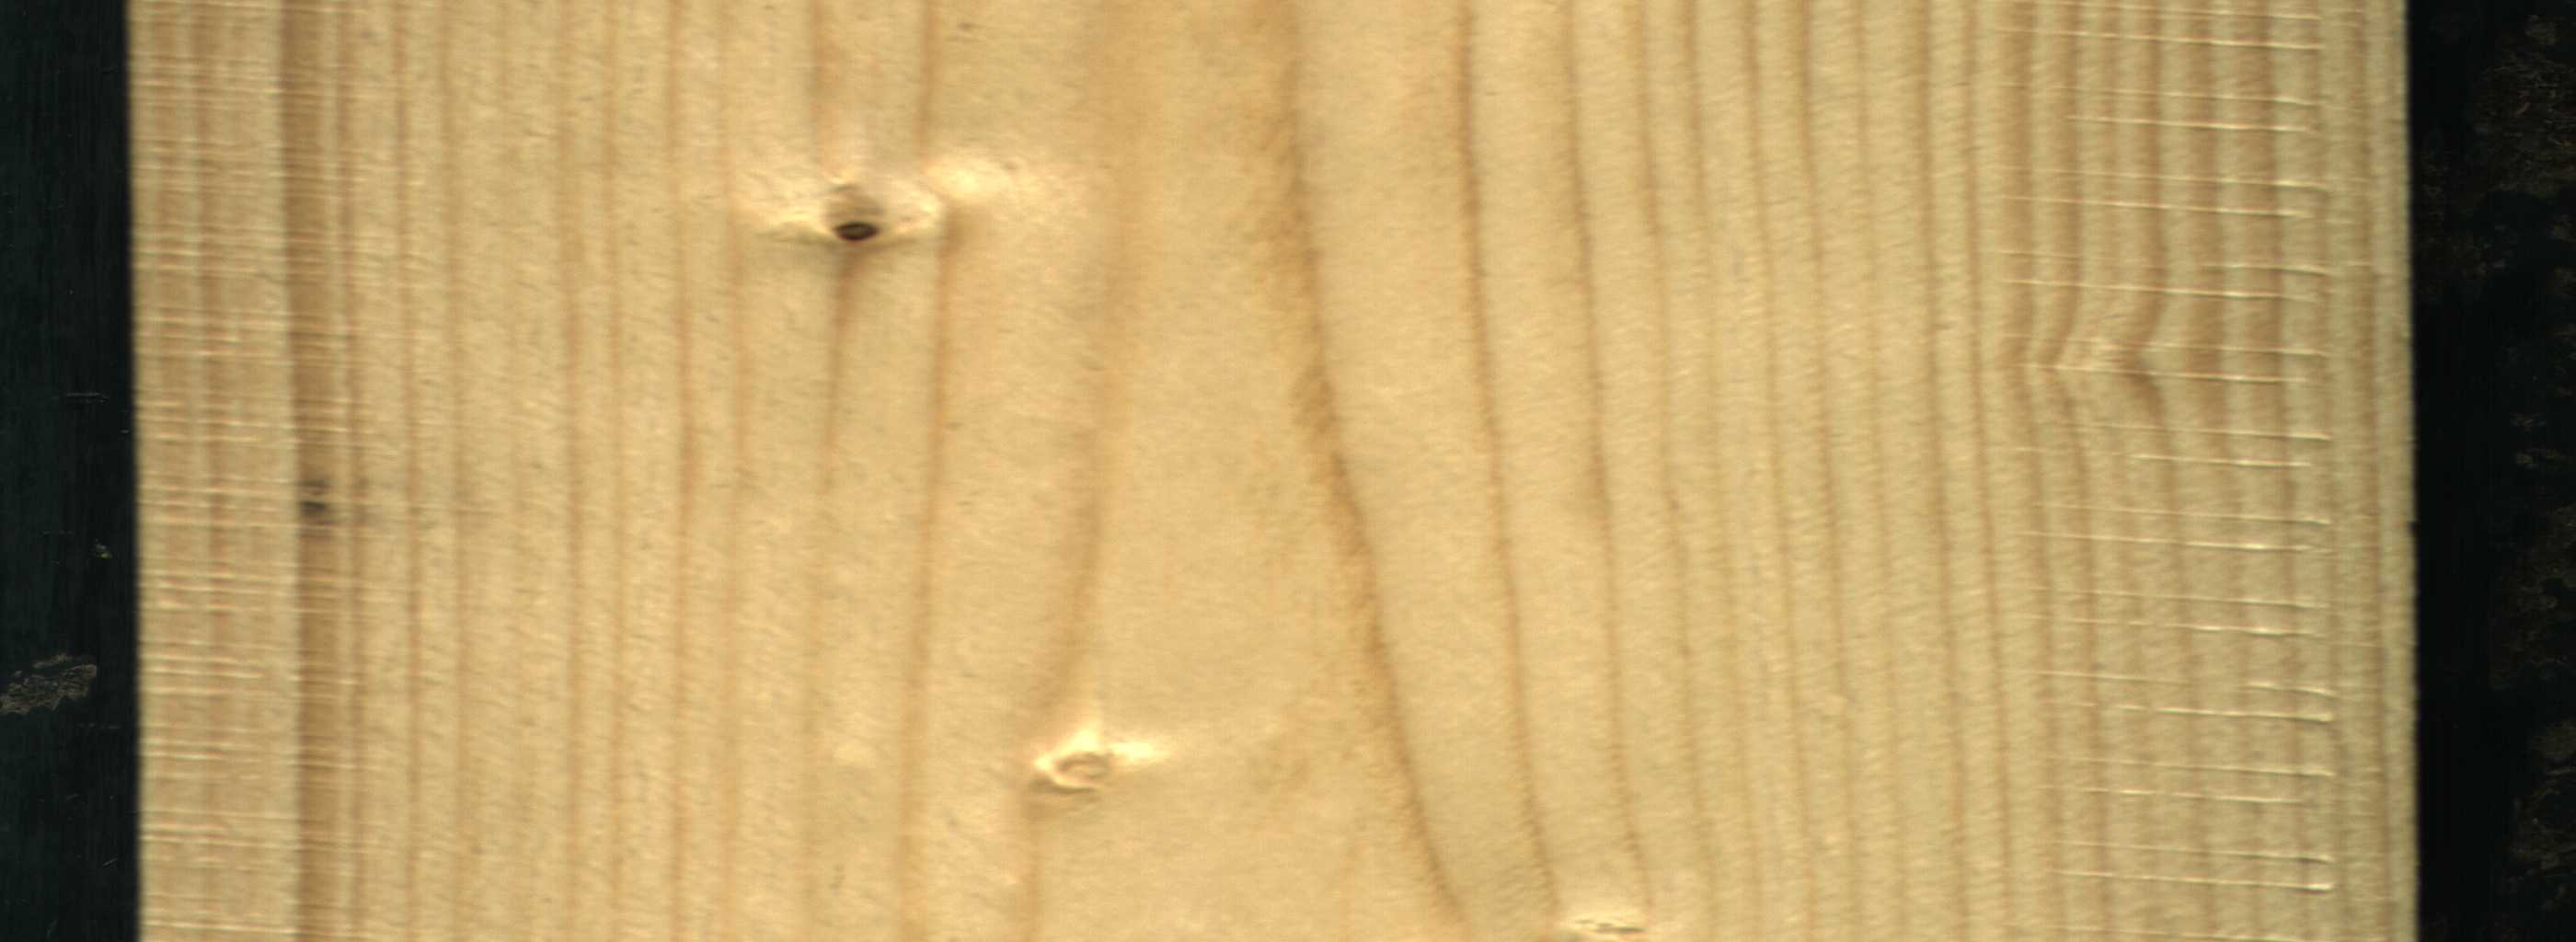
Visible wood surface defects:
Live_Knot